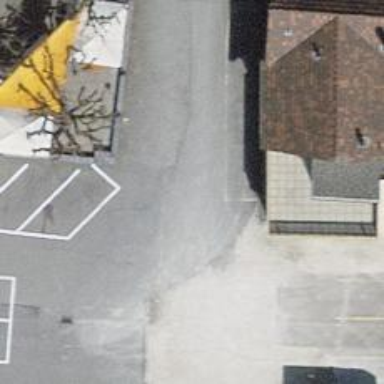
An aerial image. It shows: Parking aisle with concrete surface.